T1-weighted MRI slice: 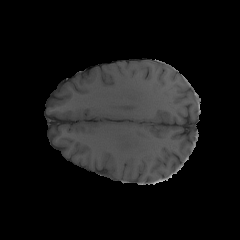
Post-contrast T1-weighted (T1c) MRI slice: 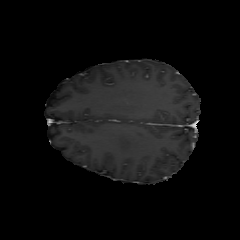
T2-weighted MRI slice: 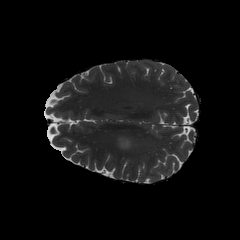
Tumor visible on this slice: yes